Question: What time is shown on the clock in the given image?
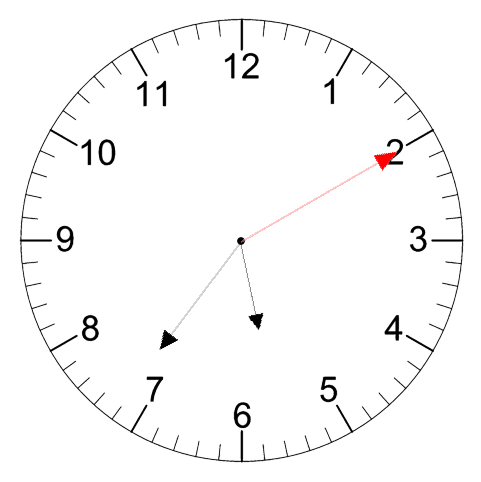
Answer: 05:36:10